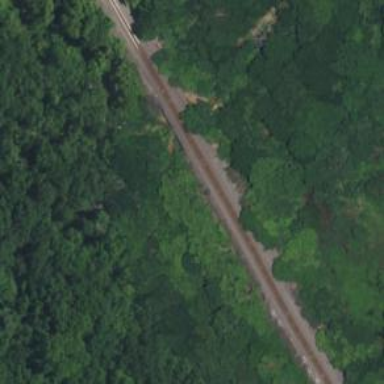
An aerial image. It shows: Bridge over railway line.